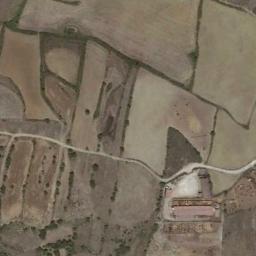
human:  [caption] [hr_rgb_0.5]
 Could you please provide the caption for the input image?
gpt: There is a winding path through the green terraces .

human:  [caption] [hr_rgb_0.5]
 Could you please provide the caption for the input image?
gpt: The bare terrace is next to some trees .

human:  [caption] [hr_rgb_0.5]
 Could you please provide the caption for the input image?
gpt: A large patch of brown terraces .

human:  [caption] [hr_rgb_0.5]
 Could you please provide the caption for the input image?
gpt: There are many green plants on the terrace .

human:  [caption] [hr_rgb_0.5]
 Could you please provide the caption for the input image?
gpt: There are some brown terraces arranged irregularly .